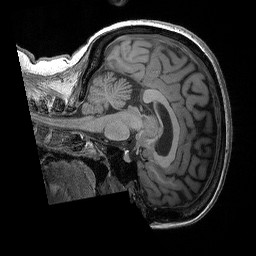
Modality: T1w
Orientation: sagittal
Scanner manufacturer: siemens
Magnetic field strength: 3 T
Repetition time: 2.3 s
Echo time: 0.00298 s